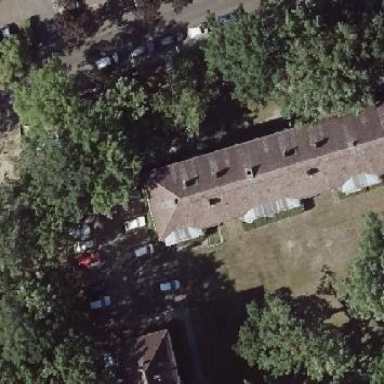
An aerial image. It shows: Apartment building with hipped roof.